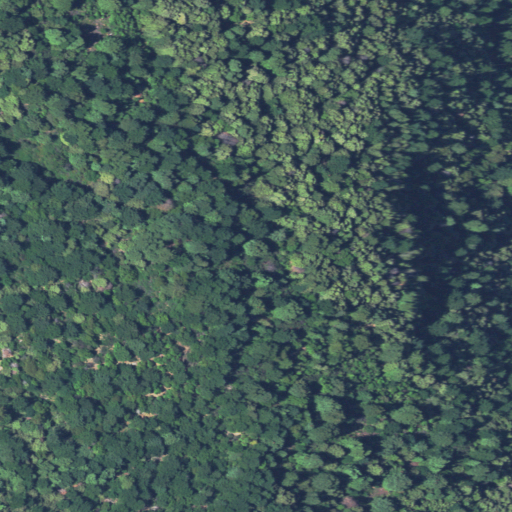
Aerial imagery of ridge(s) in California named School Ridge containing only evergreen forest